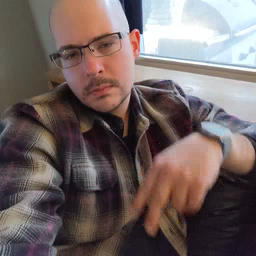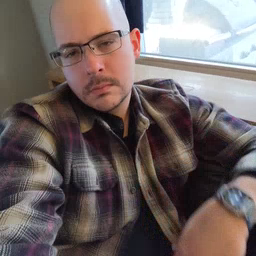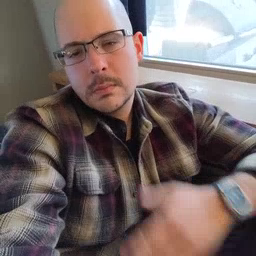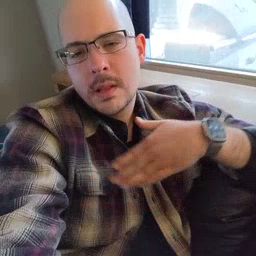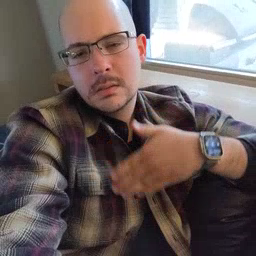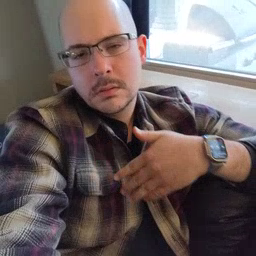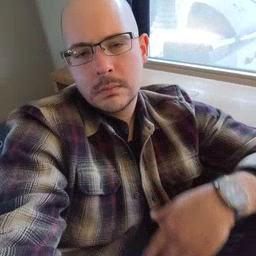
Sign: please